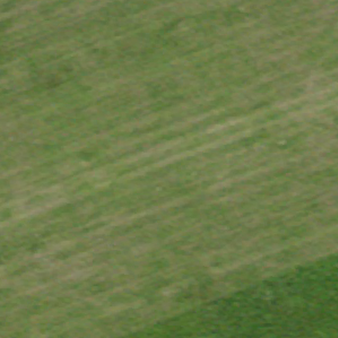
Label: other